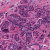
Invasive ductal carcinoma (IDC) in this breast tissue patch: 1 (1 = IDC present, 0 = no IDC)